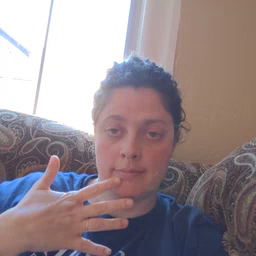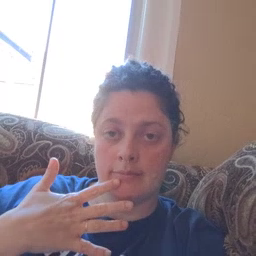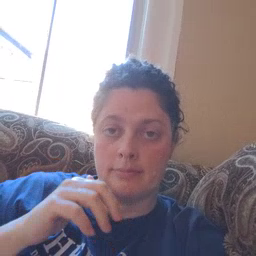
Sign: fast